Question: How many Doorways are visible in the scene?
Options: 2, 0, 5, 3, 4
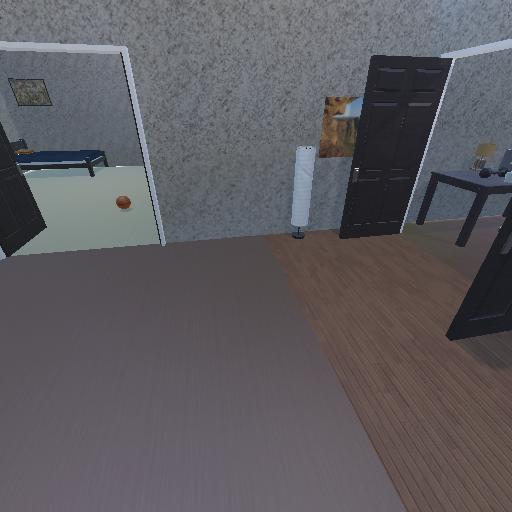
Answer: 2